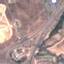
Land use / land cover: Highway